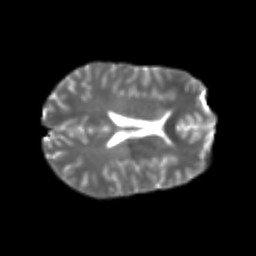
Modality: T2w
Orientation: axial
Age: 21
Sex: male
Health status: healthy
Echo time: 0.074 s